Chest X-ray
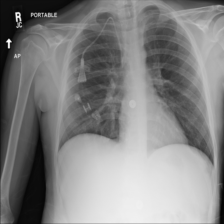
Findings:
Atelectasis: negative
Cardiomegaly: negative
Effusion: negative
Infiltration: negative
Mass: negative
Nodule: negative
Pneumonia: negative
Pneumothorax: negative
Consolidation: negative
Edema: negative
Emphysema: negative
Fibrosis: negative
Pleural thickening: negative
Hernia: negative